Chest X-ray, PA view. Patient: 65 years old, sex M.
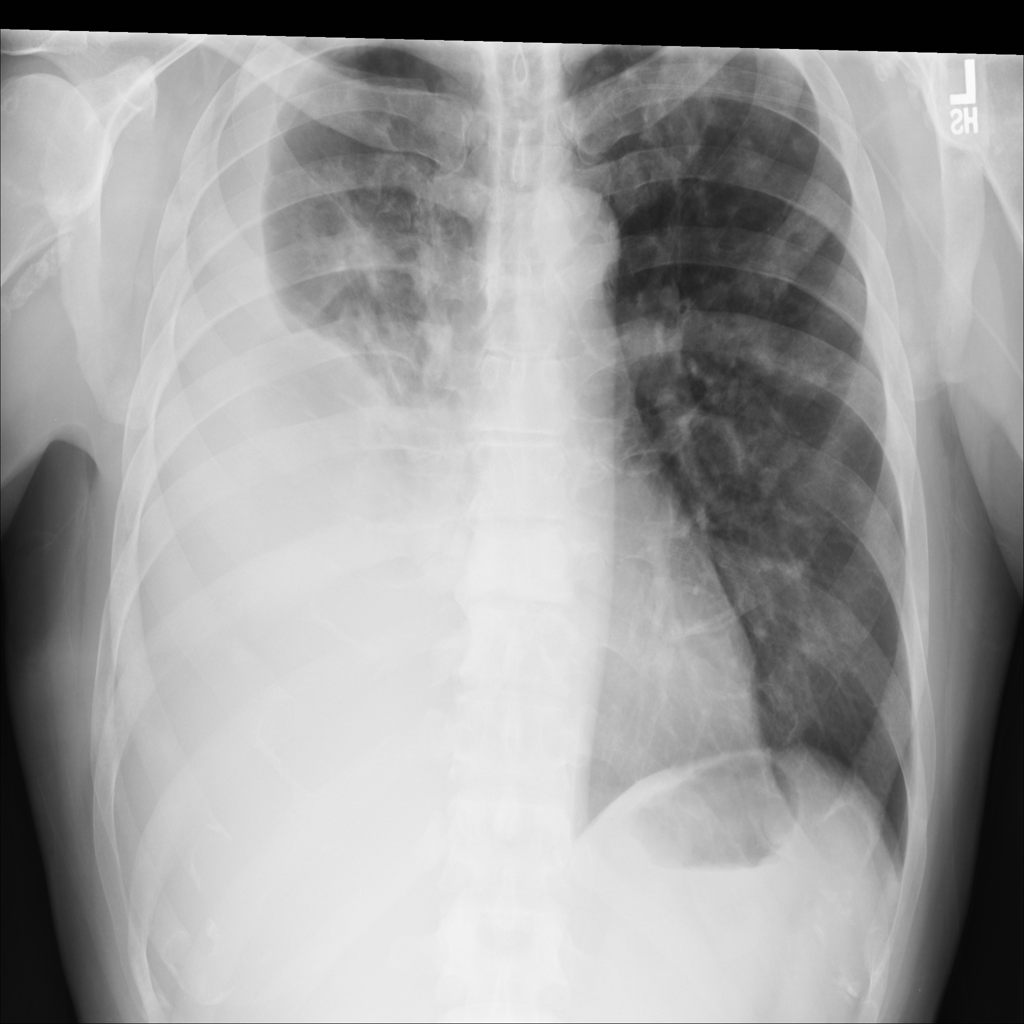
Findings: Effusion, Infiltration